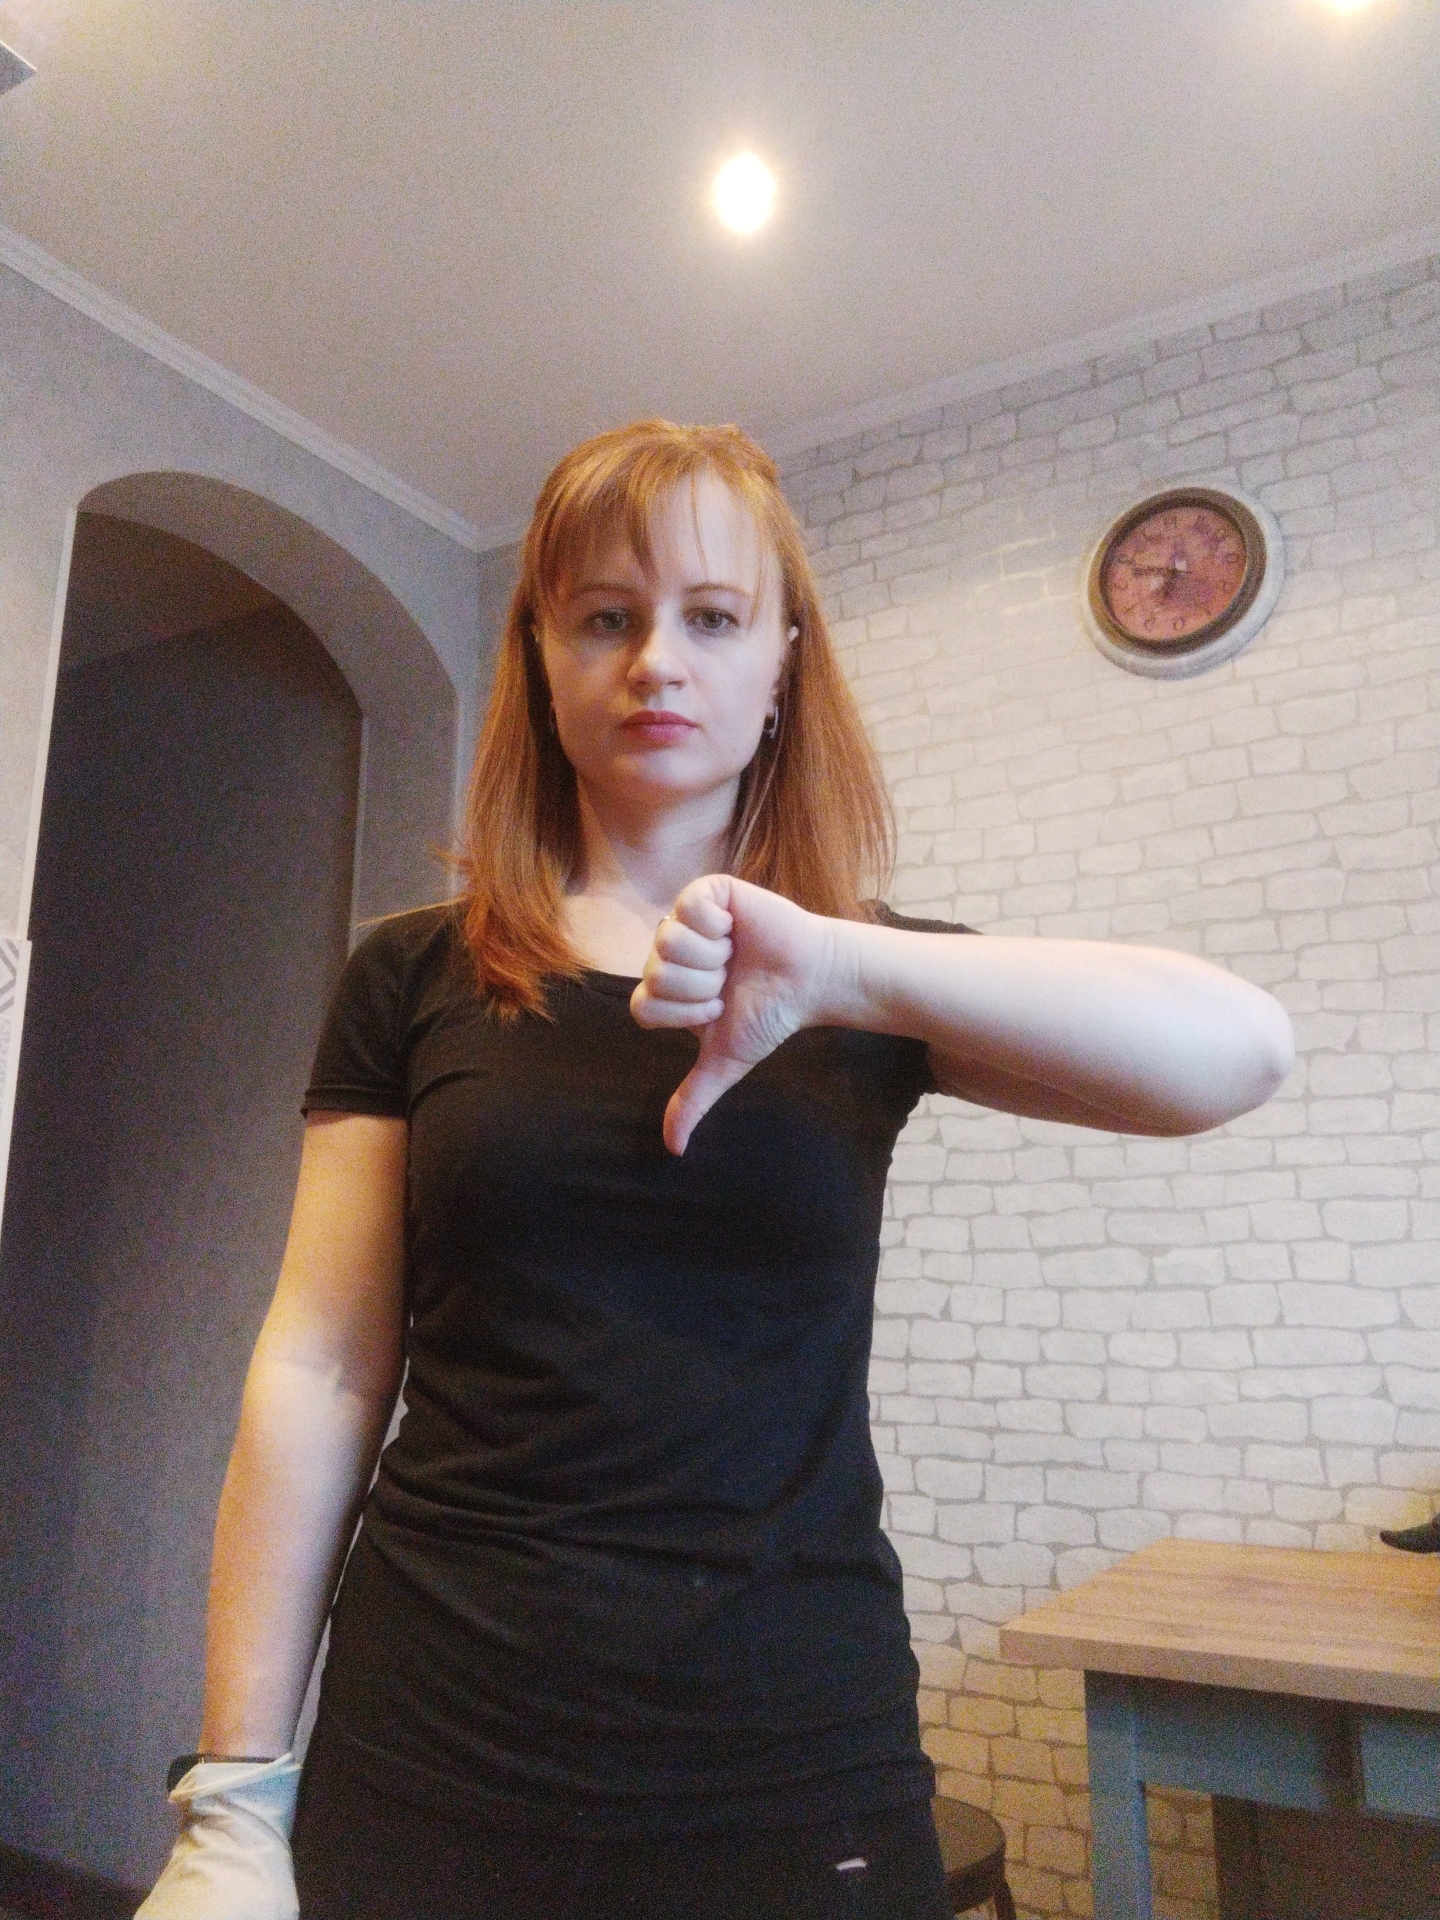
Label: noise